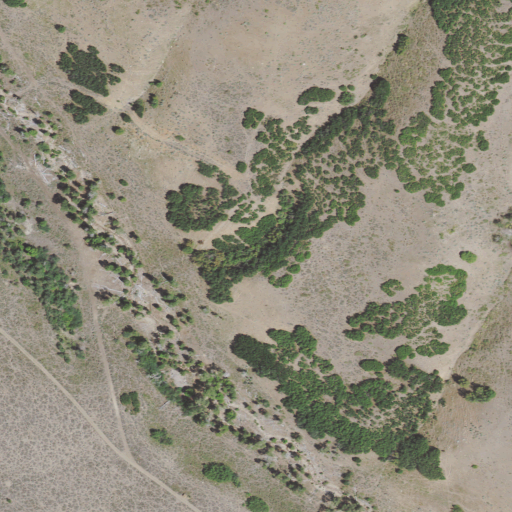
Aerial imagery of valley in Utah named Oak Spring Canyon containing shrub, deciduous forest, open development, grassland, and mixed forest